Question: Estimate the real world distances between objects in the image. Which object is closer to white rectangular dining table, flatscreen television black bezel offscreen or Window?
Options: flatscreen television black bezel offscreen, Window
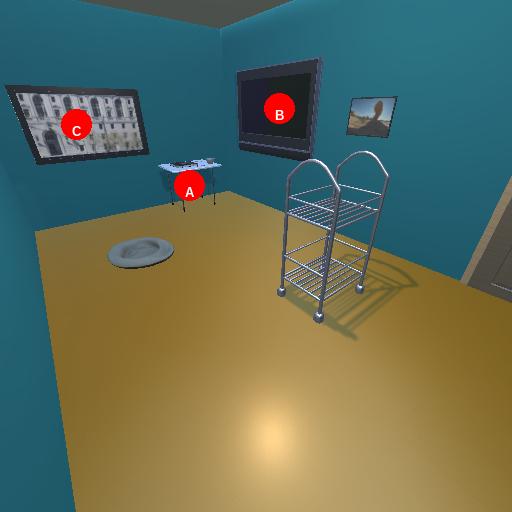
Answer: flatscreen television black bezel offscreen